Interaction volume radius: 10 \u00c5
Interaction volume height: 25 \u00c5
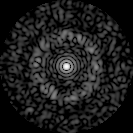
Disorder parameter: 0.8552